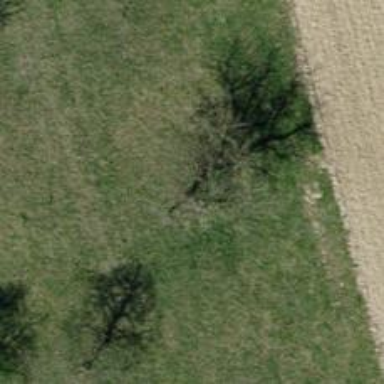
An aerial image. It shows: Beautiful tree in nature.